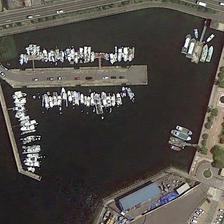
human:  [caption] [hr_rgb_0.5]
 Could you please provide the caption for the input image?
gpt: many crowded white boats are in a port near a road .

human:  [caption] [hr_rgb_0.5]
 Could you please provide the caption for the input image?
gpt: many crowded white boats are in a port near a road .

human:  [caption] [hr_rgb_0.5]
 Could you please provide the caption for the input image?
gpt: many crowded white boats are in a port near a road .

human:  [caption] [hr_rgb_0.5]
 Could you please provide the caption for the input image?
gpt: many crowded white boats are in a port near a road .

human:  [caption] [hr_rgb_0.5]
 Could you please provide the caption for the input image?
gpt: many crowded white boats are in a port near a road .